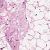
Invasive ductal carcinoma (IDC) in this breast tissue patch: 0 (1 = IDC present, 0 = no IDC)